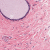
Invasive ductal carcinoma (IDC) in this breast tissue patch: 0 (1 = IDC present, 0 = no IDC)